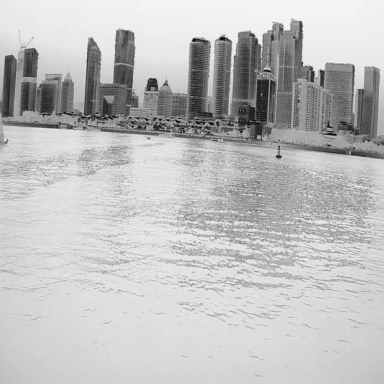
There is a sailboat in the infrared image.